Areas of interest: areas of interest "Agricultural and Sideline Products Market"
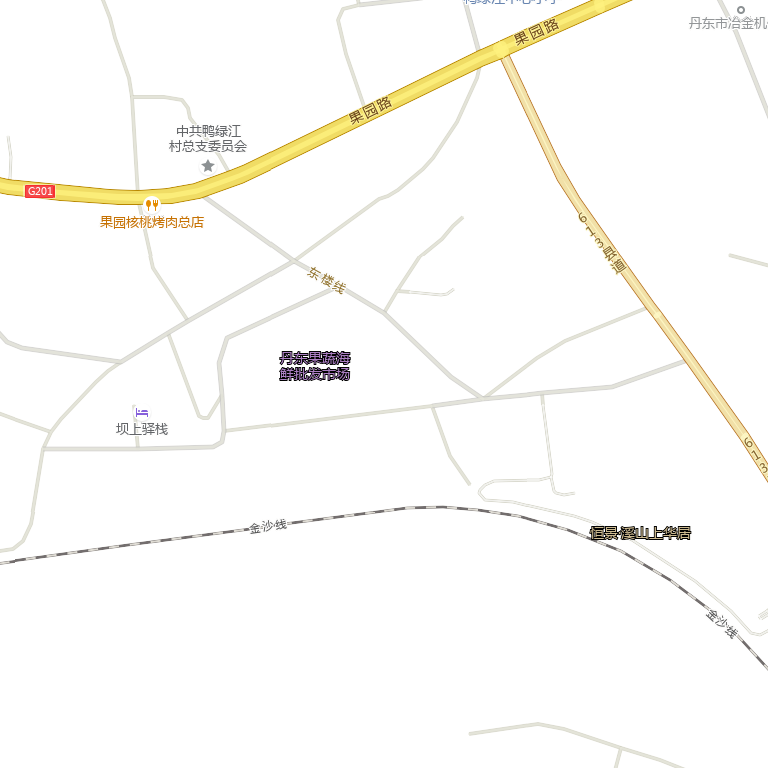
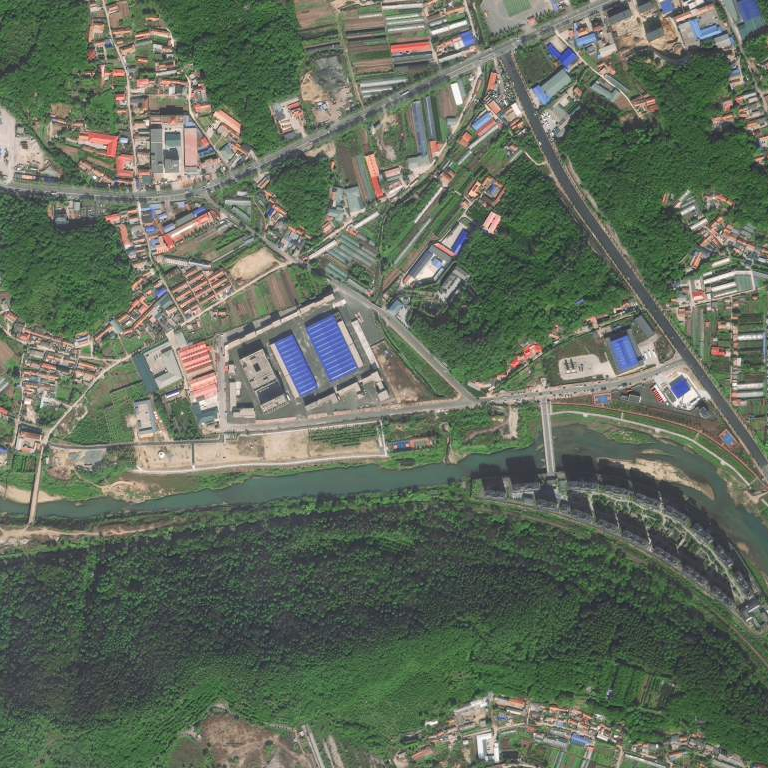